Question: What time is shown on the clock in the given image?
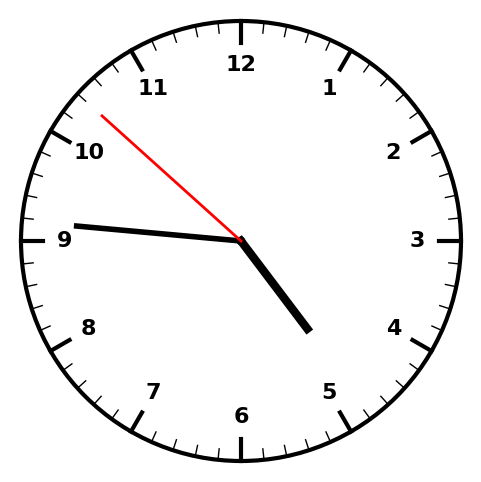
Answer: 04:45:52